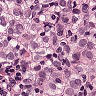
Metastatic tissue present: yes